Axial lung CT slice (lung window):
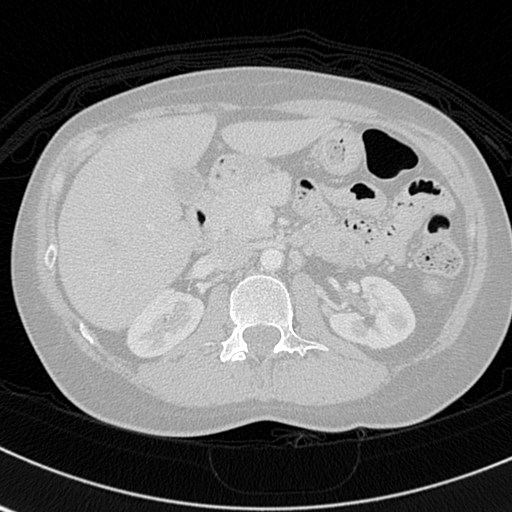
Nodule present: no